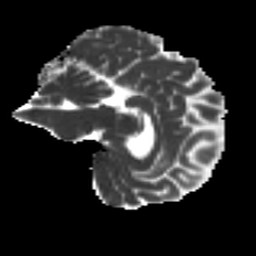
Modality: MD
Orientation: sagittal
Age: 22
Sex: female
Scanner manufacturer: ge
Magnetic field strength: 3 T
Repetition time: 7.8 s
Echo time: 0.0606 s